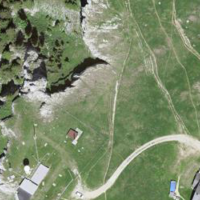
EUNIS habitat code: 24
Species observed at this site:
Asplenium ruta-muraria
Astrantia major
Carduus personata
Gentianella campestris
Campanula glomerata
Dryas octopetala
Neomys fodiens